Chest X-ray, PA view. Patient: 53 years old, sex F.
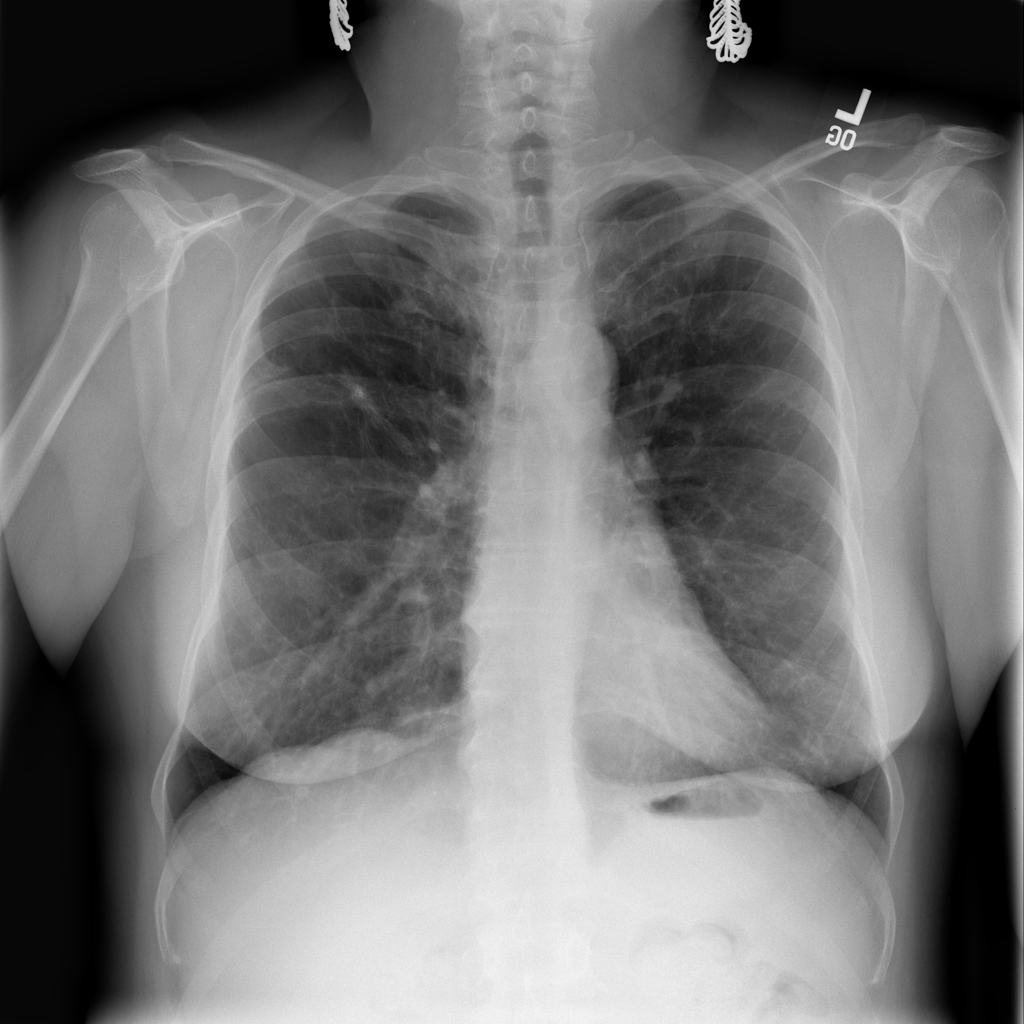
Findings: No Finding